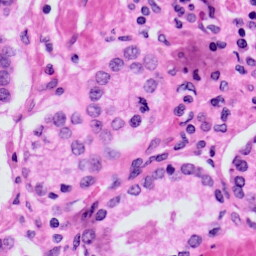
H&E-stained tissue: Prostate